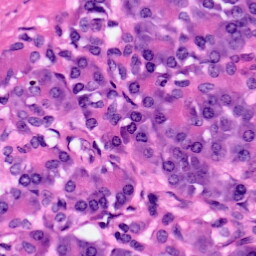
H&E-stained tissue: Pancreatic